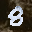
Label: 8